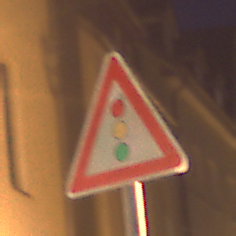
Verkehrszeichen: Lichtzeichenanlage
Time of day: Night
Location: Outdoor (Urban)
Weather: Clear
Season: NotSpecified
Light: Artificial